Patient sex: M
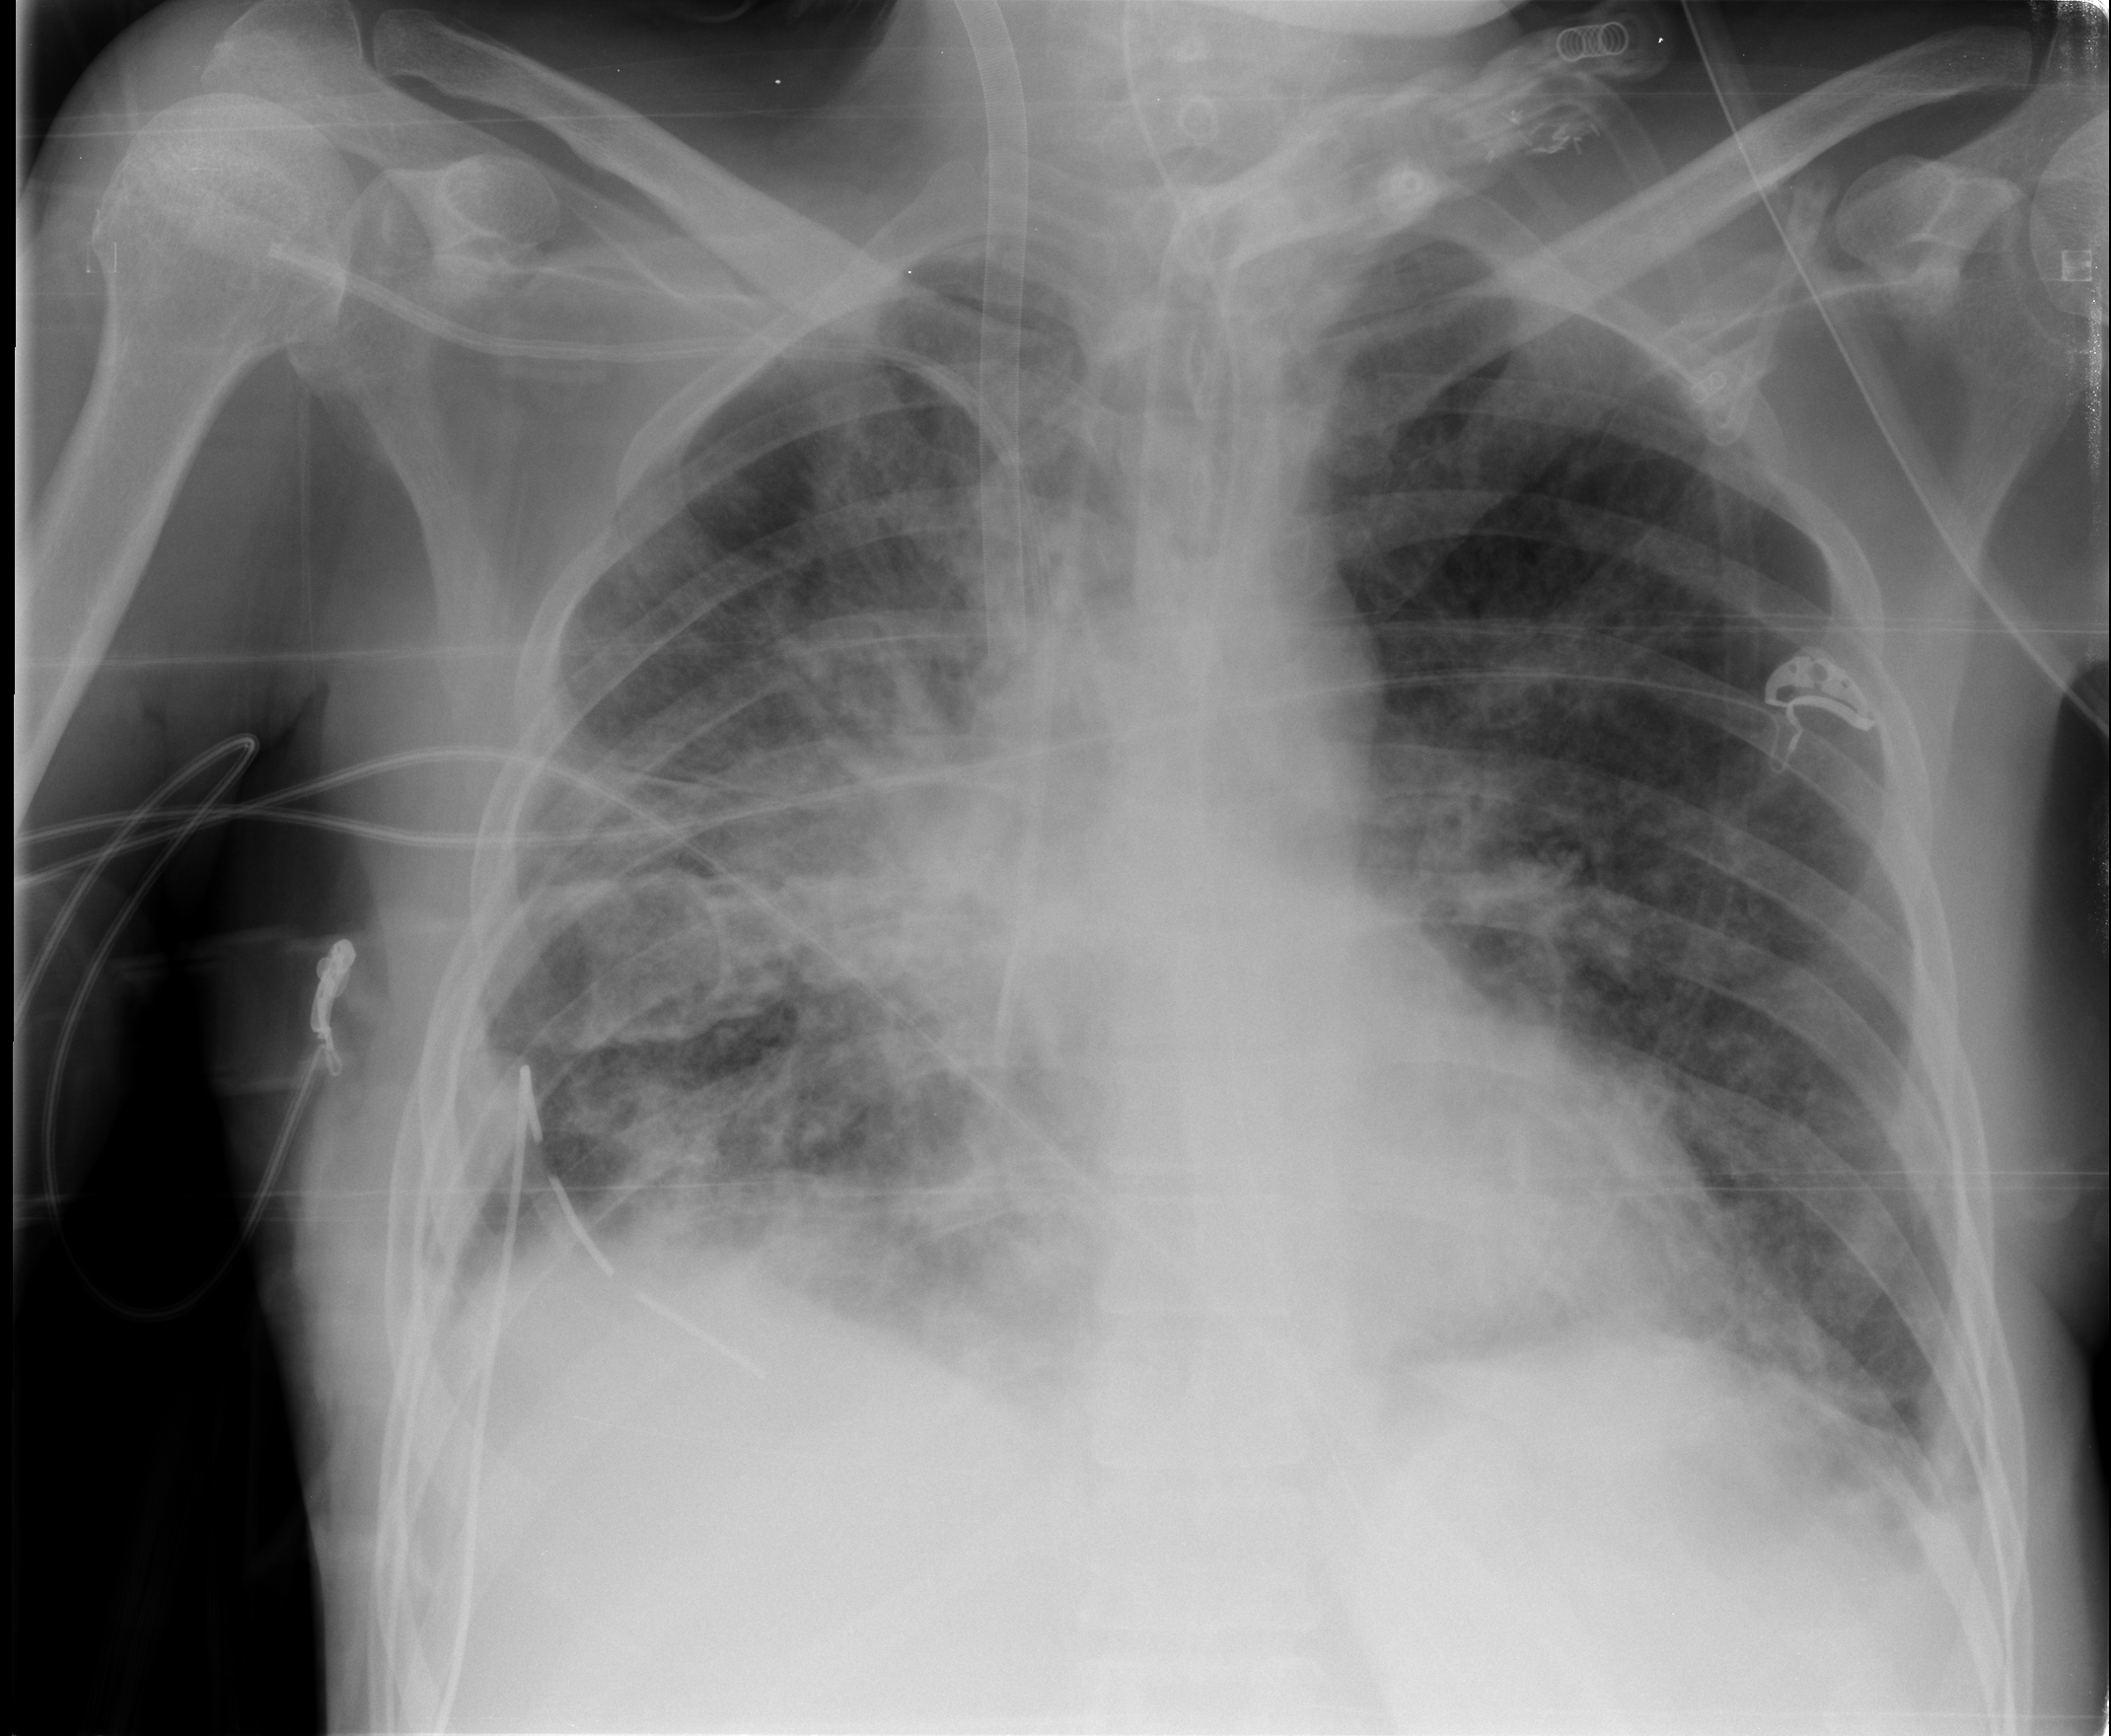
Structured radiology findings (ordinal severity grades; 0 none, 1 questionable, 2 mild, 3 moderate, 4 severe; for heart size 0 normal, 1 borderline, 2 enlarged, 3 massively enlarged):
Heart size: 0
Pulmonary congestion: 2
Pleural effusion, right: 2
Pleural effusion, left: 2
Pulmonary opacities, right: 3
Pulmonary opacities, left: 2
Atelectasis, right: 2
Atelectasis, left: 2